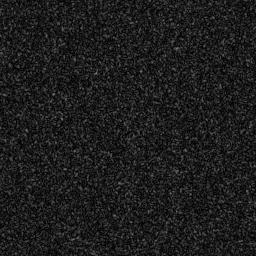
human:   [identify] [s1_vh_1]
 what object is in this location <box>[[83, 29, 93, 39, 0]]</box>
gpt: <ref>1 medium ship at the right</ref>

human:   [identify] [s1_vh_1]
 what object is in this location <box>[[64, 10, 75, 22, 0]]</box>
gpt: <ref>1 medium ship at the top</ref>